Question: I'm using gridview inside a Listview, but I have a focusable problem.
I have set the width of the gridview, but I fill some items of gridview, on the left space of gridview (which is blank) means items not fill of gridview in listview. If I click on it, it does not perform a listitem click

.
But when I click on 'ListView' item, that is, 'GridView' then the 'ListItem' click is not working...
'''
public class History extends Activity {
String name, id, description, count, total;
ArrayList<String> TAG_ID = new ArrayList<String>();
ArrayList<String> TAG_COFFEESHOP_NAME = new ArrayList<String>();
ArrayList<String> TAG_COUNT = new ArrayList<String>();
ArrayList<String> TAG_TOTAL = new ArrayList<String>();
Context context;
JSONArray CoffeeUser = null;
public void onCreate(Bundle savedInstanceState) {
super.onCreate(savedInstanceState);
setContentView(R.layout.listlayout);
ListView listView = (ListView) findViewById(R.id.listnew);
listView.setAdapter(new MyCustomAdapter());
listView.setTextFilterEnabled(true);
listView.setOnItemClickListener(new AdapterView.OnItemClickListener()
{
public void onItemClick(AdapterView<?> paramAnonymousAdapterView, View paramAnonymousView, int paramAnonymousInt, long paramAnonymousLong)
{
Intent intent = new Intent();
intent.putExtra("coffeeshopid", ((TextView)paramAnonymousView.findViewById(R.id.hlcoffeeshopid)).getText() );
intent.setClass(getParent(), Stamps.class);
HistoryStack hisStack = (HistoryStack) getParent();
hisStack.push("Stamps", intent);
}
});
}
class MyCustomAdapter extends BaseAdapter {
Context ctx;
public MyCustomAdapter() {
// Creating JSON Parser instance
JSONParser jParser = new JSONParser();
SharedPreferences prfs = getSharedPreferences("GUID_FILE_NAME", Context.MODE_PRIVATE);
JSONObject json = jParser.methodhistory("http://api.com");
try {
// Getting Array of Employee
CoffeeUser = json.getJSONArray("CoffeeUser");
// Looping of List
for (int i = 0; i < CoffeeUser.length(); i++) {
JSONObject c = CoffeeUser.getJSONObject(i);
// Storing each json item in variable
id = c.getString("CS_Id");
name = c.getString("ShopName");
count = c.getString("totalstamps");
total = c.getString("threshholdcount");
// Adding all get values into array
if (name != "null") {
TAG_COFFEESHOP_NAME.add(name);
TAG_ID.add(id);
TAG_TOTAL.add(total);
TAG_COUNT.add(count);
}
}
}
catch (JSONException e) {
e.printStackTrace();
}
}
@Override
public int getCount() {
return TAG_COFFEESHOP_NAME.size();
}
@Override
public Object getItem(int paramInt) {
return TAG_COFFEESHOP_NAME.get(paramInt);
}
@Override
public long getItemId(int paramInt) {
return paramInt;
}
public class MyCustomHolder {
public GridView localGrid;
public TextView CoffeeShopName,coffeeshopsdescription,coffeeshopid;
}
@Override
public View getView(int paramInt, View paramView,ViewGroup paramViewGroup) {
View localView = paramView;
MyCustomHolder holder = null;
if (localView == null) {
LayoutInflater inflater = (LayoutInflater) History.this.getSystemService(Context.LAYOUT_INFLATER_SERVICE);
localView = inflater.inflate(R.layout.historylist, null);
holder = new MyCustomHolder();
holder.CoffeeShopName = (TextView) localView.findViewById(R.id.hlcoffeeshopname);
holder.coffeeshopid = (TextView) localView.findViewById(R.id.hlcoffeeshopid);
holder.localGrid = (GridView) localView.findViewById(R.id.gridViewdistorylist);
localView.setTag(holder);
}
else {
holder = (MyCustomHolder) localView.getTag();
}
holder.CoffeeShopName.setText(TAG_COFFEESHOP_NAME.get(paramInt));
holder.coffeeshopid.setText(TAG_ID.get(paramInt));
holder.localGrid.setAdapter(new GridAdapterA(History.this, TAG_TOTAL.get(paramInt), TAG_COUNT.get(paramInt)));
holder.localGrid.setFocusable(false);
holder.localGrid.setFocusableInTouchMode(false);
holder.CoffeeShopName.setFocusable(false);
holder.CoffeeShopName.setFocusableInTouchMode(false);
localView.setOnClickListener(new View.OnClickListener() {
@Override
public void onClick(View v) {
// TODO Auto-generated method stub
Intent intent = new Intent();
intent.putExtra("coffeeshopid", ((TextView)v.findViewById(R.id.hlcoffeeshopid)).getText() );
intent.setClass(getParent(), Stamps.class);
HistoryStack hisStack = (HistoryStack) getParent();
hisStack.push("Stamps", intent);
}
});
return localView;
}
}
public class GridAdapterA extends BaseAdapter {
private Context context;
String total,count;
public GridAdapterA(Context context) {
this.context = context;
}
public GridAdapterA(Context context, String total, String count) {
// TODO Auto-generated constructor stub
this.context = context;
this.total = total;
this.count = count;
}
public boolean areAllItemsEnabled()
{
return false;
}
public boolean isEnabled(int position)
{
return false;
}
public View getView(int position, View convertView, ViewGroup parent) {
LayoutInflater inflater = (LayoutInflater) context
.getSystemService(Context.LAYOUT_INFLATER_SERVICE);
View gridView;
if (convertView == null) {
gridView = new View(context);
gridView = inflater.inflate(R.layout.customgrid_row, null);
gridView.setFocusable(false);
ImageView imageView = (ImageView) gridView.findViewById(R.id.grid_item_image);
imageView.setFocusable(false);
int i = 0;
if(count!="null")
i = Integer.parseInt(count);
if (position<i ) {
//imageView.setImageResource(R.drawable.ii);
// textView.setText(gridlist[position]);
}
else {
imageView.setImageResource(R.drawable.changedcup);
// textView.setText("");
}
}
else {
gridView = (View) convertView;
}
/*gridView.setOnClickListener(new View.OnClickListener() {
@Override
public void onClick(View v) {
// TODO Auto-generated method stub
Intent intent = new Intent();
intent.putExtra("coffeeshopid", ((TextView)v.findViewById(R.id.hlcoffeeshopid)).getText() );
intent.setClass(getParent(), Stamps.class);
HistoryStack hisStack = (HistoryStack) getParent();
hisStack.push("Stamps", intent); }
});*/
return gridView;
}
@Override
public int getCount() {
int j=0;
if(total!="null"){
j = Integer.parseInt(total);
}
return j;
}
@Override
public Object getItem(int position) {
return null;
}
@Override
public long getItemId(int position) {
return 0;
}
}
}
'''
'''
<?xml version="1.0" encoding="utf-8"?>
<RelativeLayout xmlns:android="http://schemas.android.com/apk/res/android"
android:layout_width="fill_parent"
android:layout_height="wrap_content"
android:background="@drawable/list_selector"
android:orientation="horizontal"
android:padding="5dip" >
<LinearLayout
android:id="@+id/thumbnail"
android:layout_width="wrap_content"
android:layout_height="wrap_content"
android:layout_alignParentLeft="true"
android:layout_marginRight="5dip"
android:background="@drawable/image_bg"
android:padding="3dip" >
<ImageView
android:id="@+id/list_image"
android:layout_width="50dip"
android:layout_height="50dip"
android:src="@drawable/rcup" />
</LinearLayout>
<!-- hlcoffeeshopname Of Song -->
<TextView
android:id="@+id/hlcoffeeshopname"
android:layout_width="wrap_content"
android:layout_height="wrap_content"
android:layout_alignTop="@+id/thumbnail"
android:layout_toRightOf="@+id/thumbnail"
android:text="Rihanna Love the way lie"
android:textColor="#040404"
android:textSize="20dip"
android:textStyle="bold"
android:typeface="sans" />
<TextView
android:id="@+id/hlcoffeeshopid"
android:layout_width="wrap_content"
android:layout_height="wrap_content"
android:visibility="gone"
/>
<GridView
xmlns:android="http://schemas.android.com/apk/res/android"
android:id="@+id/gridViewdistorylist"
android:layout_width="wrap_content"
android:layout_height="40dp"
android:layout_below="@+id/hlcoffeeshopname"
android:layout_toRightOf="@+id/thumbnail"
android:columnWidth="20dp"
android:background="@null"
android:descendantFocusability="blocksDescendants"
android:focusable="false"
android:focusableInTouchMode="false"
android:numColumns="10"
android:stretchMode="none" >
</GridView>
</RelativeLayout>
'''
### New GetView
'''
@Override
public View getView(int paramInt,
View paramView,
ViewGroup paramViewGroup) {
View localView = paramView;
MyCustomHolder holder = null;
if (localView == null) {
LayoutInflater inflater = (LayoutInflater) CopyOfHistory.this.getSystemService(Context.LAYOUT_INFLATER_SERVICE);
localView = inflater.inflate(R.layout.copyhistorylist, null);
holder = new MyCustomHolder();
holder.coffeeShopName = (TextView) localView.findViewById(R.id.hlcoffeeshopname);
holder.coffeeshopid = (TextView) localView.findViewById(R.id.hlcoffeeshopid);
localView.setTag(holder);
}
else {
holder = (MyCustomHolder) localView.getTag();
}
holder.coffeeShopName.setText(TAG_COFFEESHOP_NAME.get(paramInt));
holder.coffeeshopid.setText(TAG_ID.get(paramInt));
int looplimit = Integer.parseInt(TAG_TOTAL.get(paramInt));
for (int i = 0; i < looplimit; i++) {
Log.e("loop", String.valueOf(looplimit));
ImageView imageView = new ImageView(CopyOfHistory.this);
if (i < Integer.parseInt(TAG_COUNT.get(paramInt))) {
imageView.setImageDrawable(getResources().getDrawable(R.drawable.ii));
} else {
imageView.setImageDrawable(getResources().getDrawable(R.drawable.iii));
}
RelativeLayout layout = (RelativeLayout) localView.findViewById(R.id.hlrlayout);
RelativeLayout.LayoutParams params = new RelativeLayout.LayoutParams(30,30);
params.setMargins(i*40, 0, 0, 0);
imageView.setLayoutParams(params);
layout.addView(imageView);
//holder.relativeLayout = new RelativeLayout();
}
holder.coffeeShopName.setFocusable(false);
holder.coffeeShopName.setFocusableInTouchMode(false);
localView.setOnClickListener(new View.OnClickListener() {
@Override
public void onClick(View v) {
// TODO Auto-generated method stub
Intent intent = new Intent();
intent.putExtra("coffeeshopid", ((TextView) v
.findViewById(R.id.hlcoffeeshopid)).getText());
intent.setClass(getParent(), Stamps.class);
HistoryStack hisStack = (HistoryStack) getParent();
hisStack.push("Stamps", intent);
}
});
return localView;
}
'''
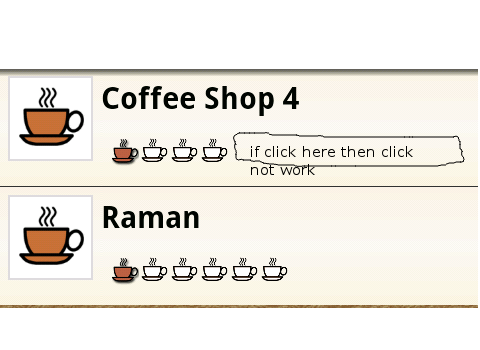
Answer: I got this answer by changing the grid layout to LinearLayout. I added items dynamically into linearLayout, and then my problem was solved.